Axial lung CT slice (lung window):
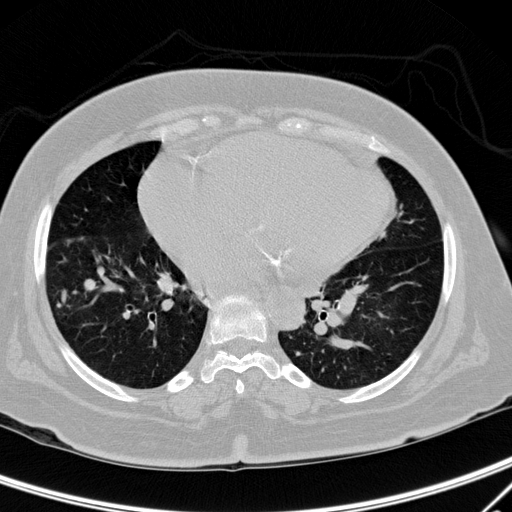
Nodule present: no